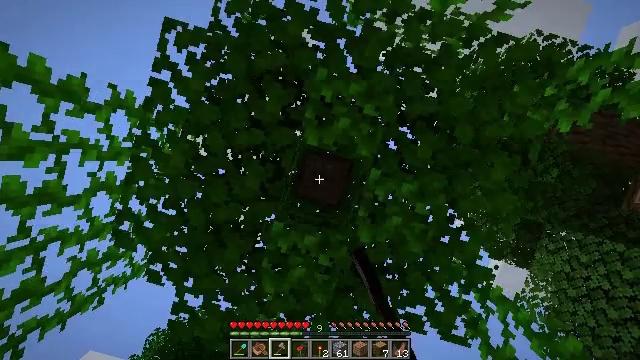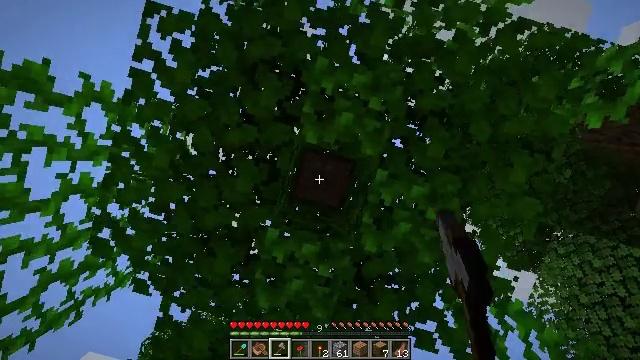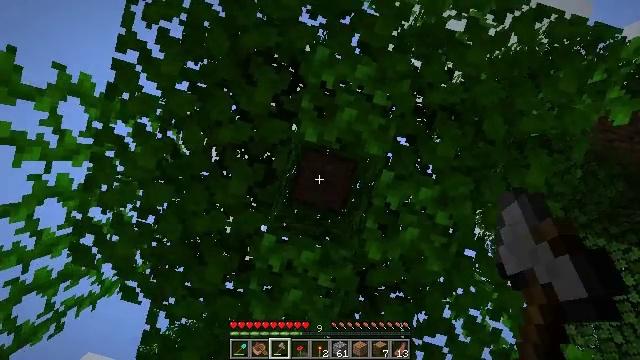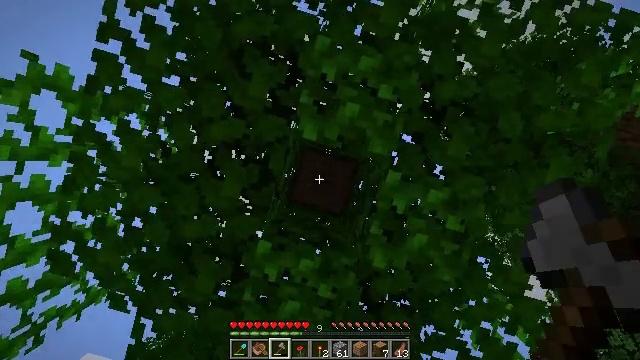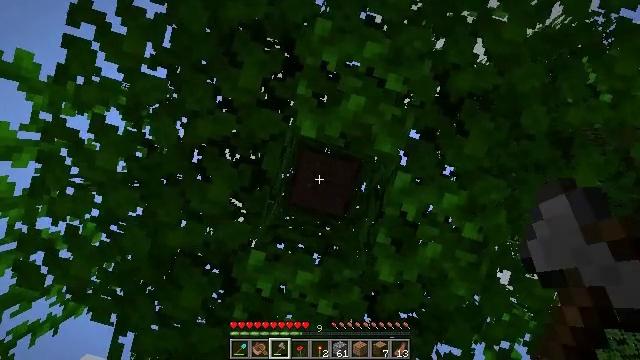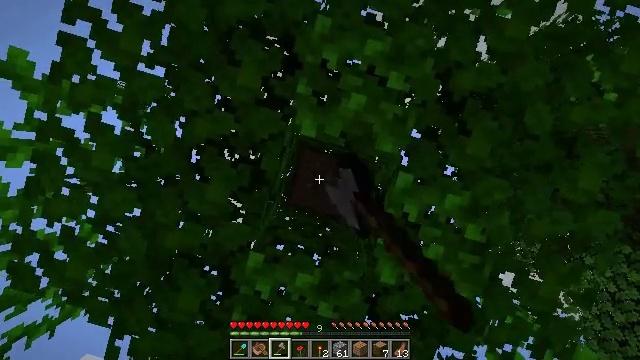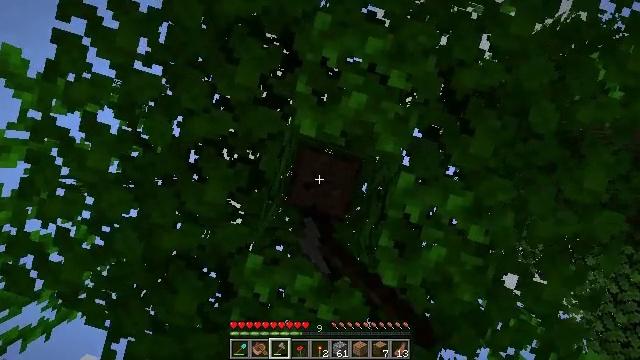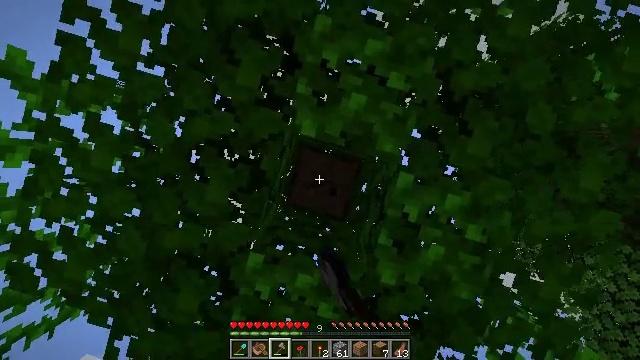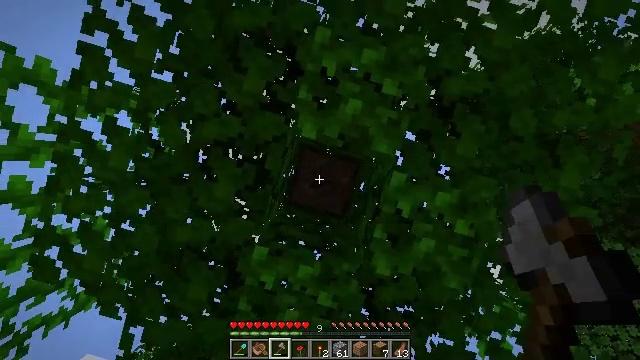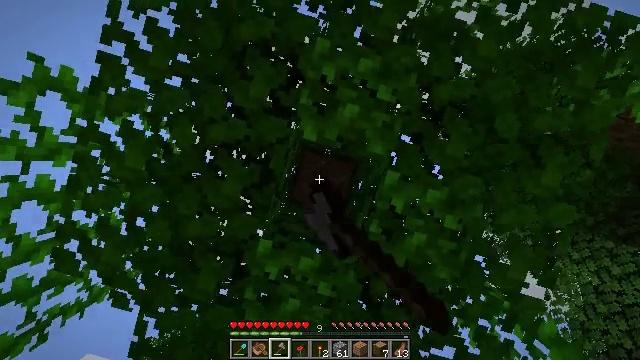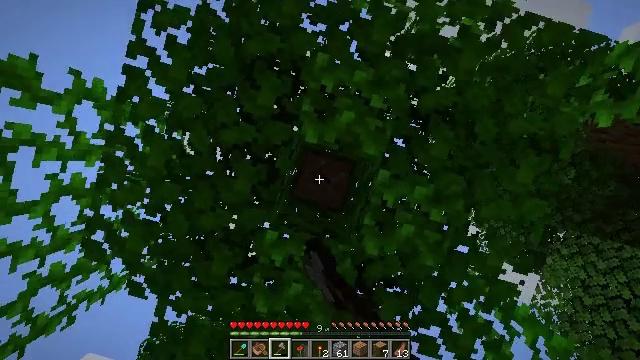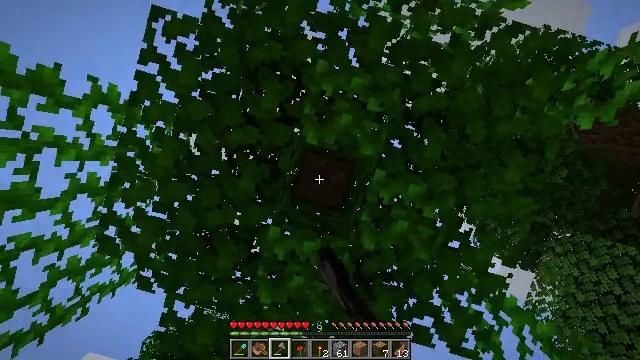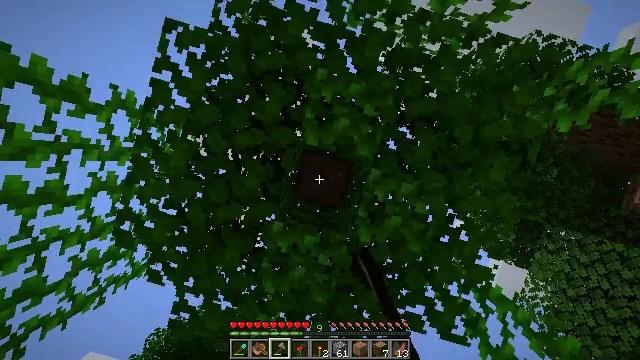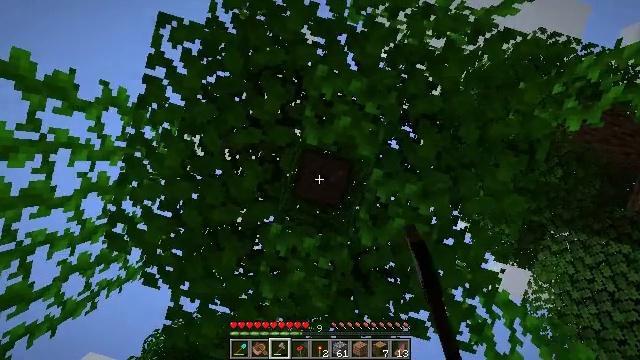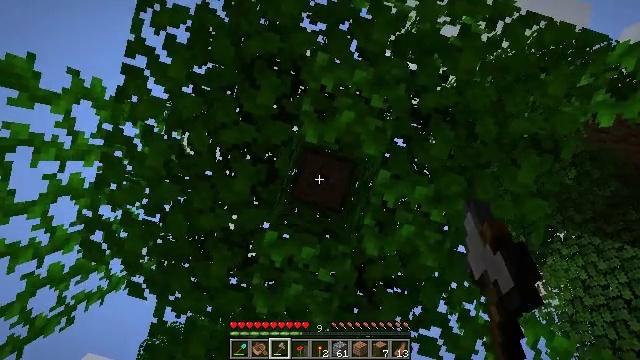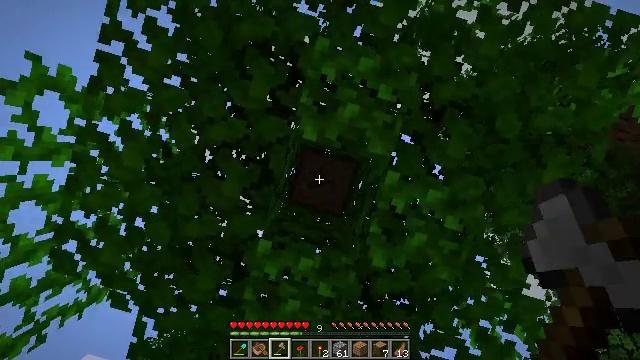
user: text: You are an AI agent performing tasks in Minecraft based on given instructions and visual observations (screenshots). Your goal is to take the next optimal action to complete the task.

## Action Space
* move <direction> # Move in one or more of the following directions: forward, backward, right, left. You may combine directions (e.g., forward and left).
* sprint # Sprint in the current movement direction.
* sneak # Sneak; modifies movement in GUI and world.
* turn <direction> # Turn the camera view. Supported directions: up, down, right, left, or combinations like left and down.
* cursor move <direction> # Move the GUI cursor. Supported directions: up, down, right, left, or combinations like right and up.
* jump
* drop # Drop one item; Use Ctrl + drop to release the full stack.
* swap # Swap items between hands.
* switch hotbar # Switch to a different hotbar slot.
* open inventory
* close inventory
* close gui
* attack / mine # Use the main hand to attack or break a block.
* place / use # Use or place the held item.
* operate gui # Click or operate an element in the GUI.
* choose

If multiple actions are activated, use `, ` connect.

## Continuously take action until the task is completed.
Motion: motion action
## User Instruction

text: Break the jungle log to gather wood.
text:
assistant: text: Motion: attack / mine, jump
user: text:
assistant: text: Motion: attack / mine, jump
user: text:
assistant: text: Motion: attack / mine, jump
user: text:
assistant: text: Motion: attack / mine, jump
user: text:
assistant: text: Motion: attack / mine, jump
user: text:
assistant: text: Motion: attack / mine, jump
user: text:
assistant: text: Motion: attack / mine, jump
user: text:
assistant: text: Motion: attack / mine, jump
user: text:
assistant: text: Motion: attack / mine, jump
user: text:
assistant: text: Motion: attack / mine, jump
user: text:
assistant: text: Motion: attack / mine, jump
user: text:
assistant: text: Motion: attack / mine, jump
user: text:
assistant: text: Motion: attack / mine, jump
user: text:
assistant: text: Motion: attack / mine, jump
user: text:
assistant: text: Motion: attack / mine, jump
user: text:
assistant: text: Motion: attack / mine, jump
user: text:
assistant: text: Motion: attack / mine, jump
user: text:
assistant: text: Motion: attack / mine, jump
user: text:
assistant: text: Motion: attack / mine, jump
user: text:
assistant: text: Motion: attack / mine, jump
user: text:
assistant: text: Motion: attack / mine, jump
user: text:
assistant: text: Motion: attack / mine, jump
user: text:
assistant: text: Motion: attack / mine, jump
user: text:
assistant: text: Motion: attack / mine, jump
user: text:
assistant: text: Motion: attack / mine, jump
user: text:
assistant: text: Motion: attack / mine, jump
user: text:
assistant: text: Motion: attack / mine, jump
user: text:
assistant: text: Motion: attack / mine, jump
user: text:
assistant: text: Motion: attack / mine, jump
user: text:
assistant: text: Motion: attack / mine, jump